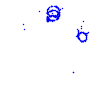
Particle: proton